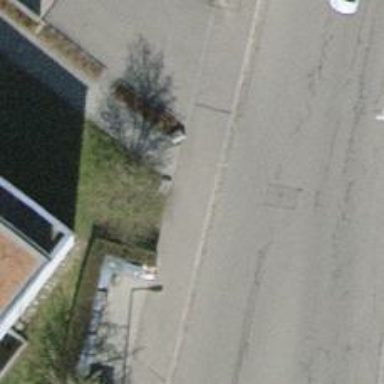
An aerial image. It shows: Footway surfaced with paving stones.